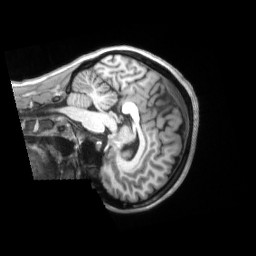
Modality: T1w
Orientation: sagittal
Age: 26
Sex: female
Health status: ill
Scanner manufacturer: siemens
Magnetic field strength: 3 T
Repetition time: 2.2 s
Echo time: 0.00157 s